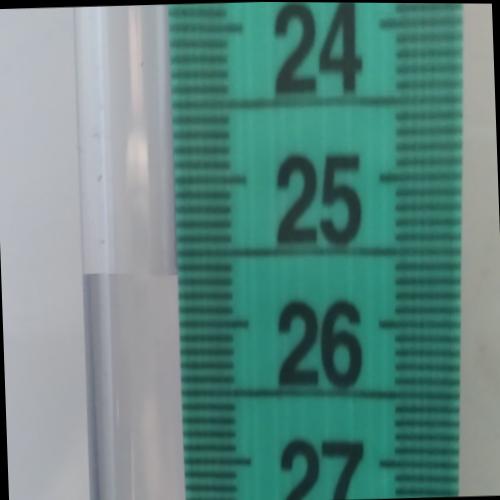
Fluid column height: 25.7 cm